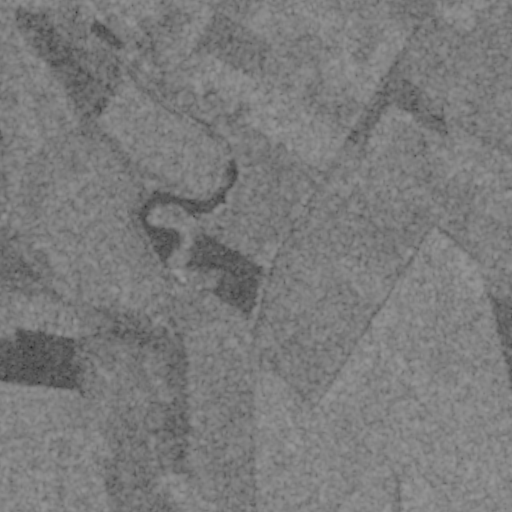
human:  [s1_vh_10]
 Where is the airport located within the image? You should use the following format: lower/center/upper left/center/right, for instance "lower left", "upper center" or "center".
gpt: The airport is located in the upper right of the image.
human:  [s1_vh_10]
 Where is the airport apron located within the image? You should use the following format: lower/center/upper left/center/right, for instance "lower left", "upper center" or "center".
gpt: The airport apron is located in the upper right of the image.
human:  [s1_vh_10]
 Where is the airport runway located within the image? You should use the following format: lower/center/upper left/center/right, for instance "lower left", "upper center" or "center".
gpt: The airport runway is located in the upper right of the image.
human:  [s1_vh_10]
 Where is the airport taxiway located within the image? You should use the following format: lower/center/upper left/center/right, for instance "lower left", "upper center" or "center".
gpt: The airport taxiway is located in the upper right of the image.
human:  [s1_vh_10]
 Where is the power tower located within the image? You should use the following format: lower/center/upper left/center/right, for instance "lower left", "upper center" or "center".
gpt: There is no power tower in the image.

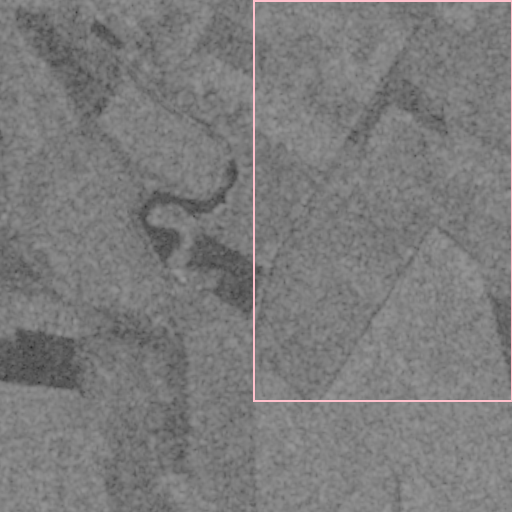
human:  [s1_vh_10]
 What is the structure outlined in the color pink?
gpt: The structure outlined in pink is a crop field.
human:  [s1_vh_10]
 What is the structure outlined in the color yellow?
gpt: There is no yellow outline.